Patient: sex M, age 48
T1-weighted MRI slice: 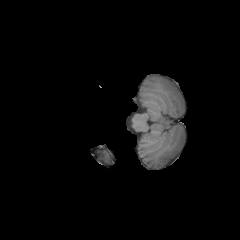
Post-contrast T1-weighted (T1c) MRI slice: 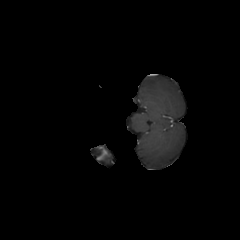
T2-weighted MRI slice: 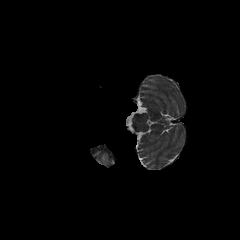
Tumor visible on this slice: no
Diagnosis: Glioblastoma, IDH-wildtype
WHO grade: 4